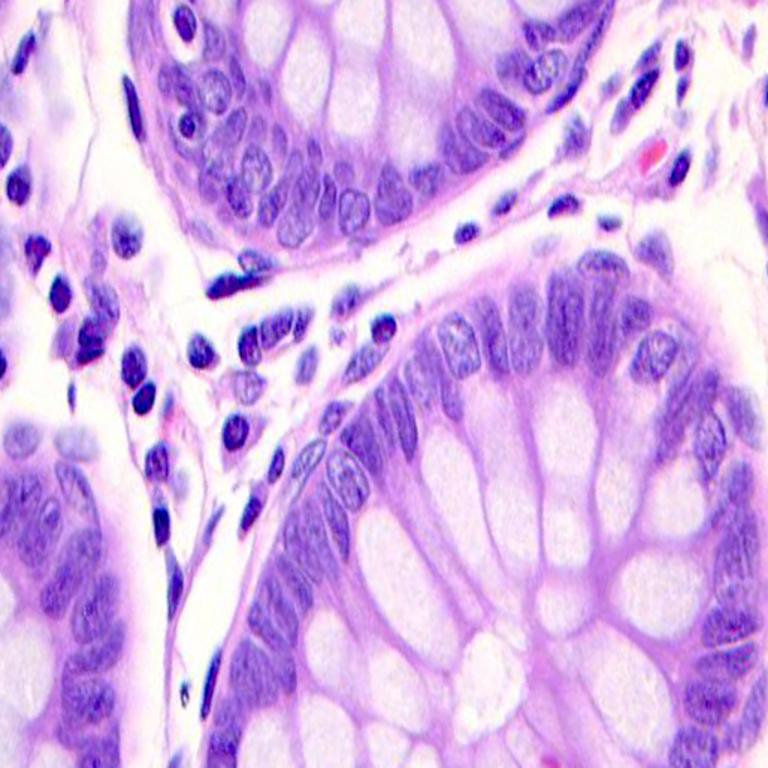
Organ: colon
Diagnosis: benign